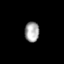
Tissue: prostate
Cell type: T cells
Senescence score: 0.6885
Nuclear area (px): 285
Mean DAPI intensity: 165.509